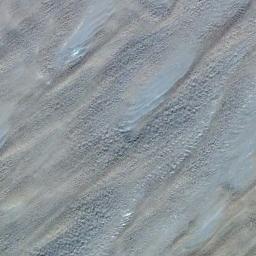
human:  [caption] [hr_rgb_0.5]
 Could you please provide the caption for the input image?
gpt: There is some weed on the edge of this desert .

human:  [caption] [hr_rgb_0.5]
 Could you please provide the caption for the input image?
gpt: The desert has silvery sand and some longitudinal dunes .

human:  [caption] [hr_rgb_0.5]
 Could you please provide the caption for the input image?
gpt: This is a yellow desert with wavy stripes .

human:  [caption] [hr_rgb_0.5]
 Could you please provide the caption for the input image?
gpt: The desert is full of white sand .

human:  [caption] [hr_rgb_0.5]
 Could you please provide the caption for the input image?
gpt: A gray desert with some stripes .